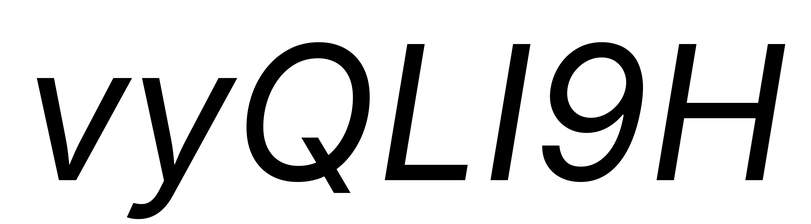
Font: Inter-Italic_Italic